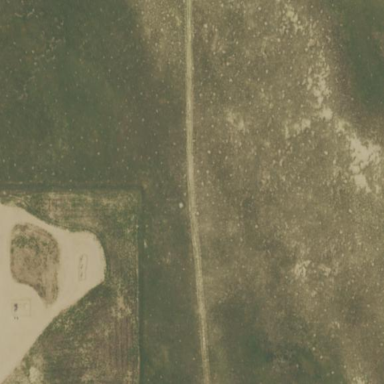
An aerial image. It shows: Irrigation pivot.